Field crop: tomato
Growth stage: 2
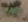
Species: solanum